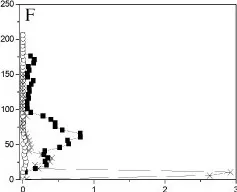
Vertical profiles of biofilm coverage analyzed by PHLIP. Of a biofilm grown on glass slides in natural seawater (Oosterschelde, the Netherlands). And day 44 The red channel and open circles represent bacteria stained with syto64, the green channel and black squares represent EPS labeled with ConA and the blue channel and crosses show chlorophyll a autofluorescence. CLSM maximum intensity images represent areas of 250 m x 250 m.
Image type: pathology (fish)